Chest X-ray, PA view. Patient: 48 years old, sex F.
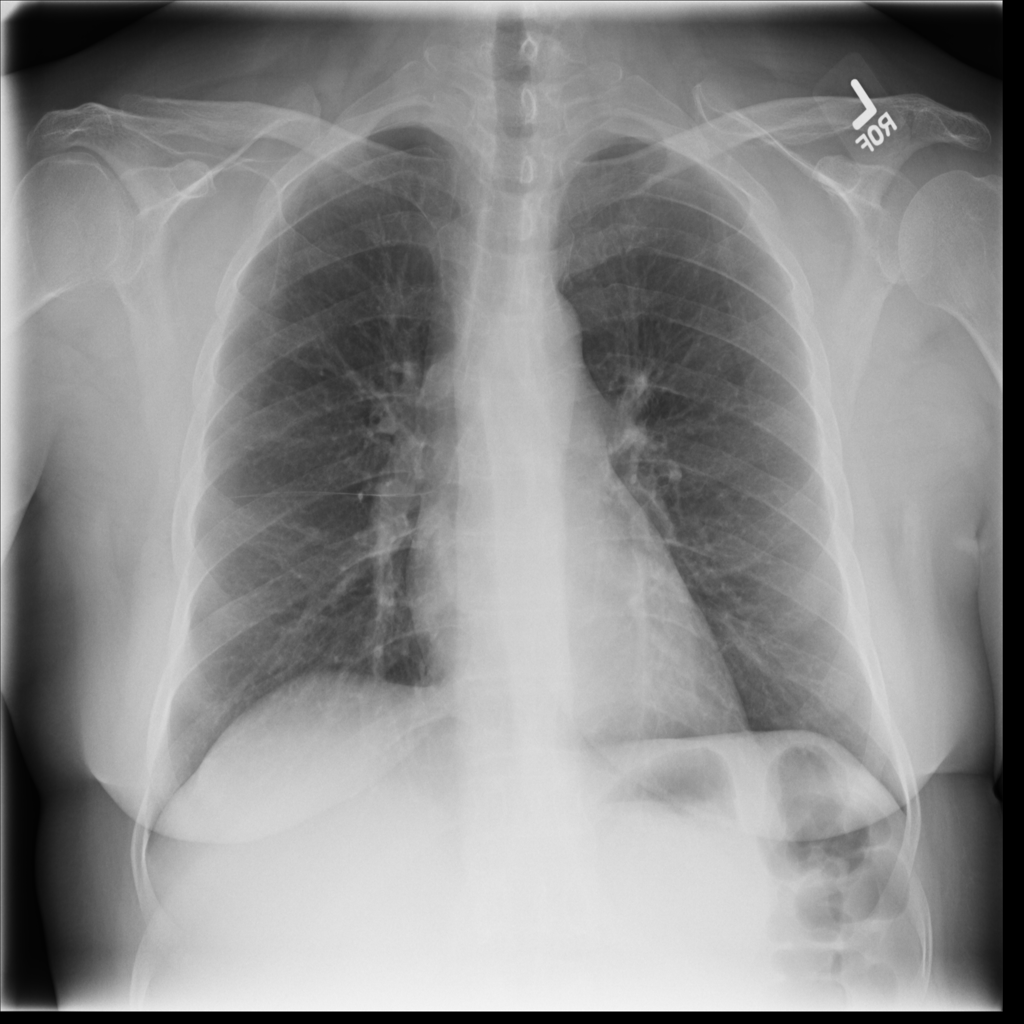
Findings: No Finding